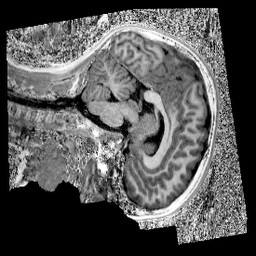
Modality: UNIT1
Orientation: sagittal
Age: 9
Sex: male
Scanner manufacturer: siemens
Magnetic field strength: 3 T
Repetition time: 4 s
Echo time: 0.00303 s